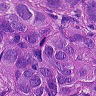
Metastatic tissue present: yes